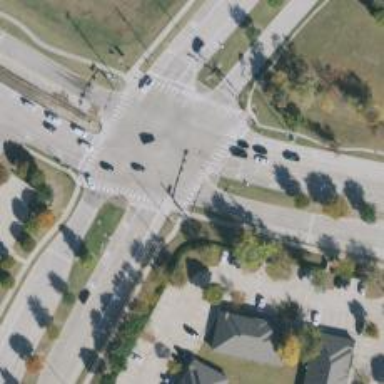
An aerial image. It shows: Marked footway crossing with zebra markings.